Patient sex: M
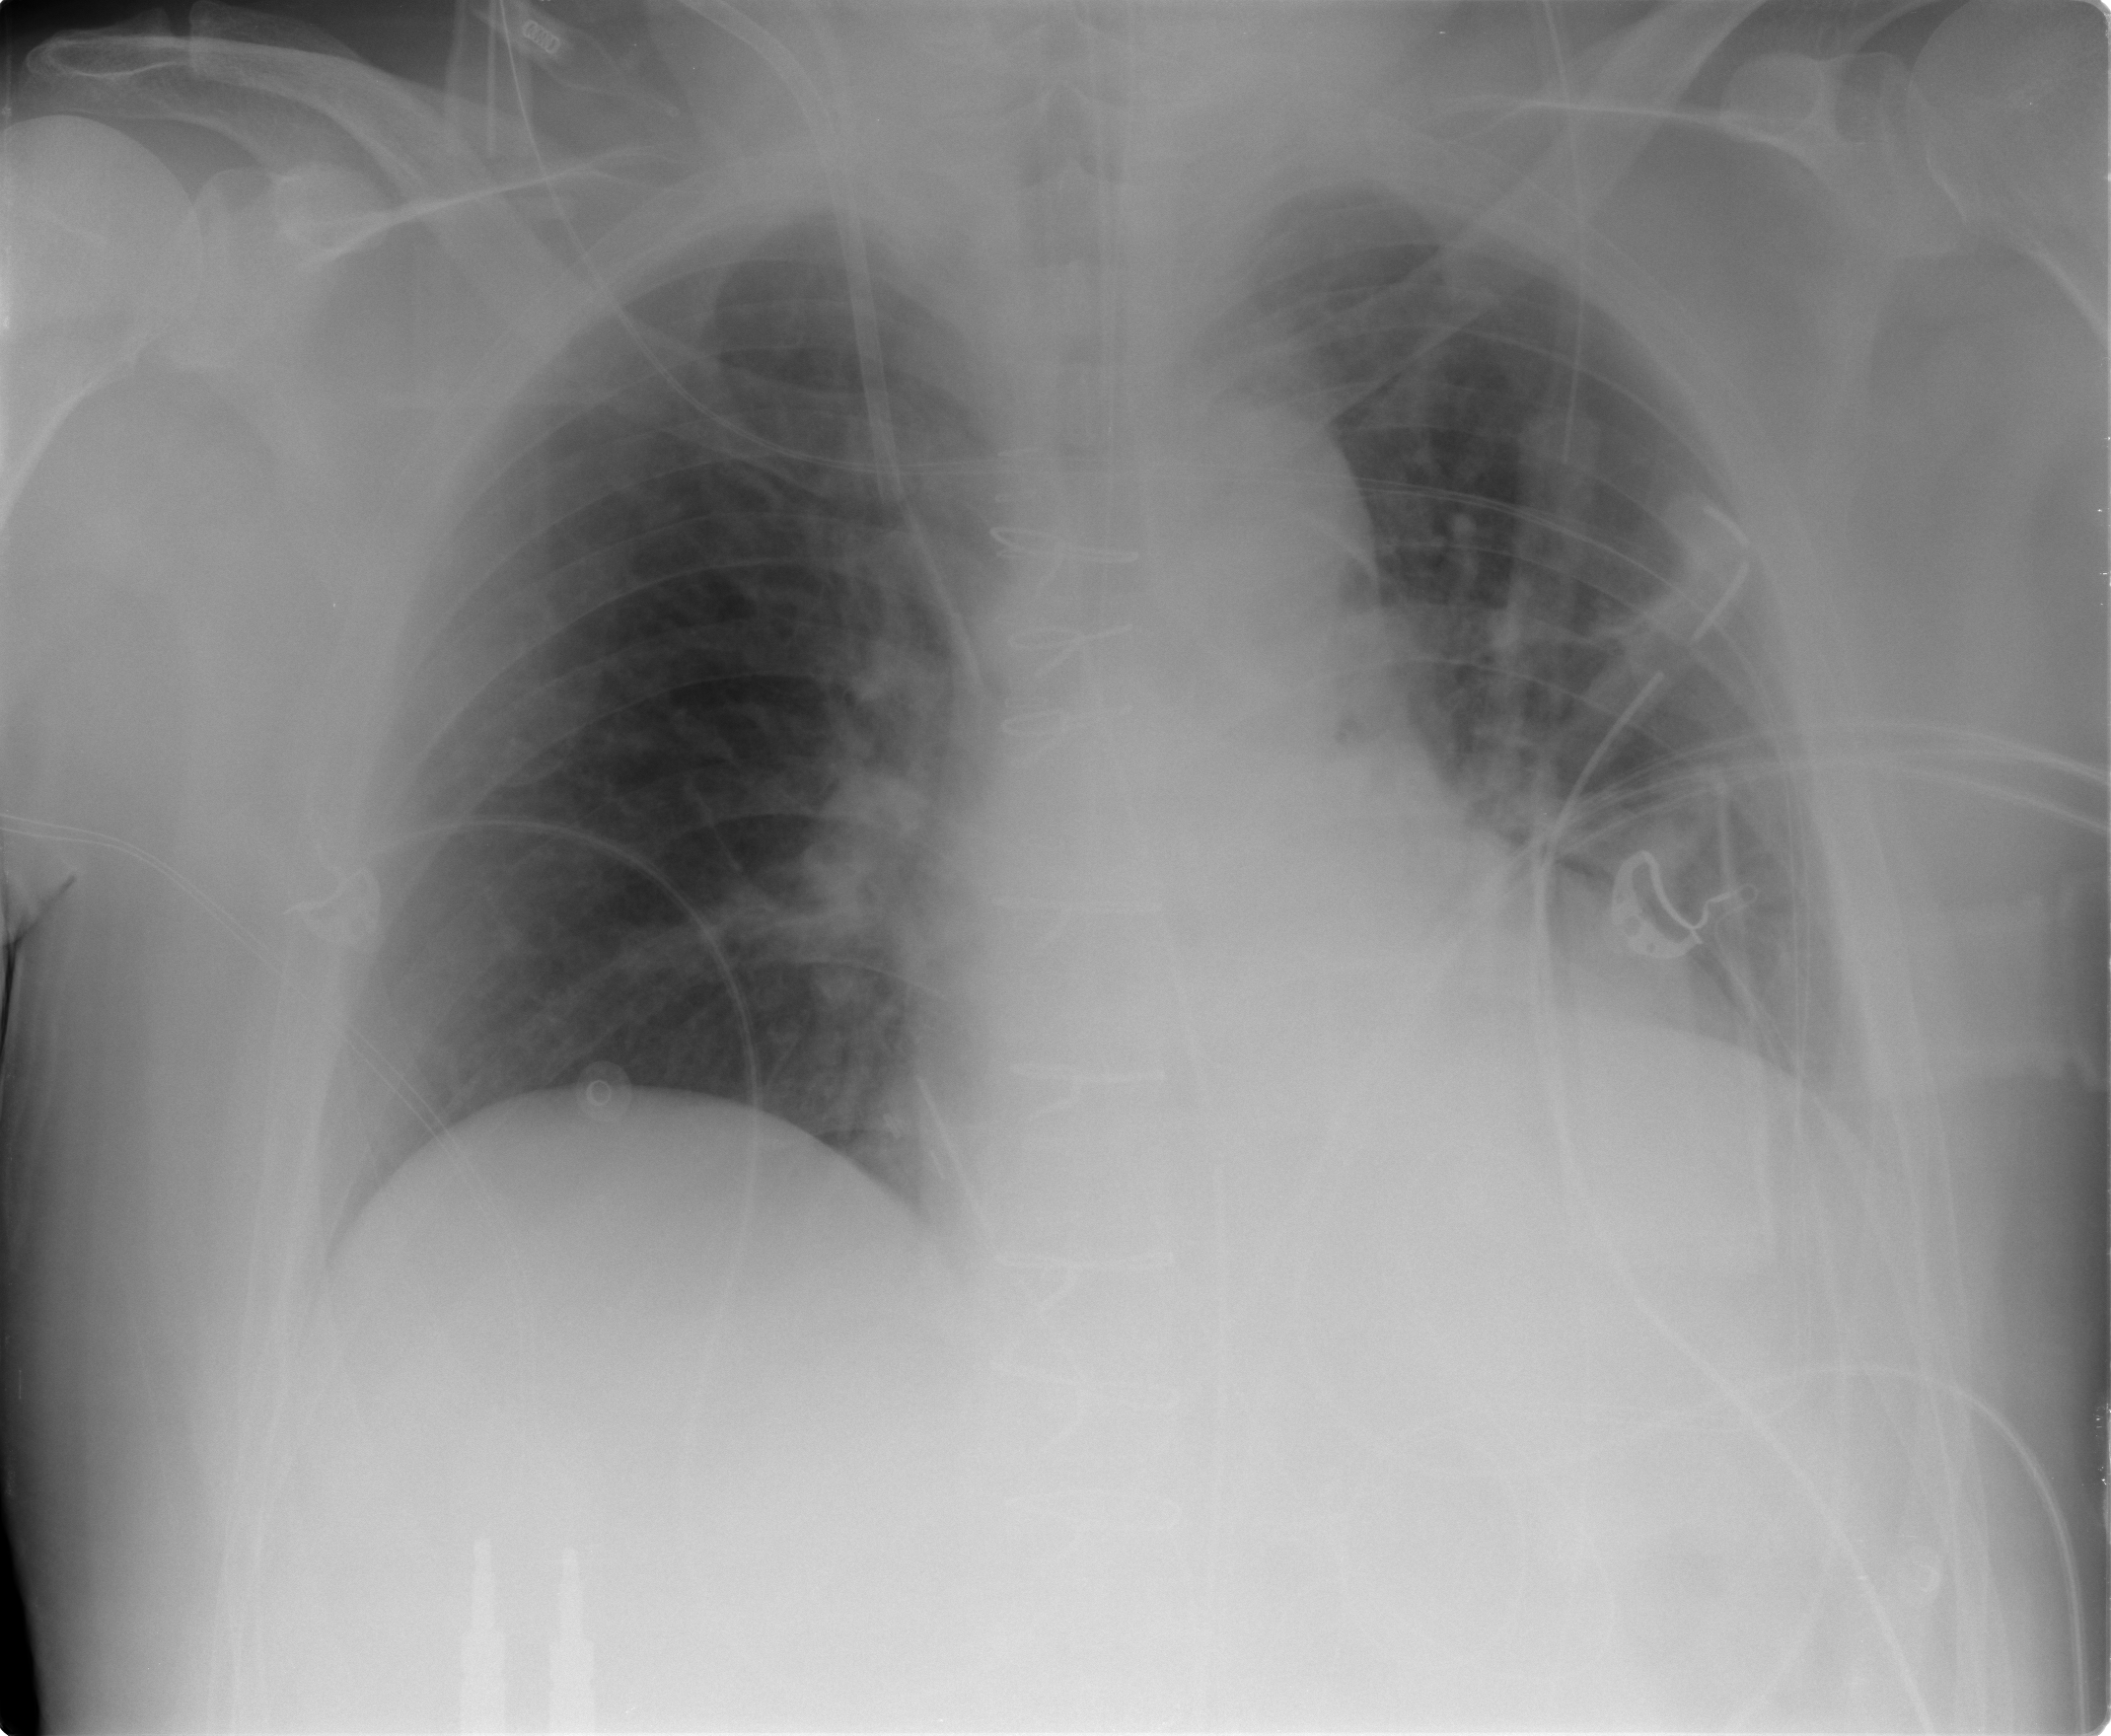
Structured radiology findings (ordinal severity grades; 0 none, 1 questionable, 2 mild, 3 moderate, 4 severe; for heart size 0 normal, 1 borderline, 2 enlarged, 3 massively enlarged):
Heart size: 1
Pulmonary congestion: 1
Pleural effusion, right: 0
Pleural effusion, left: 1
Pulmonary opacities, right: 0
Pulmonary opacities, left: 0
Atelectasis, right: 0
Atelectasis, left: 2